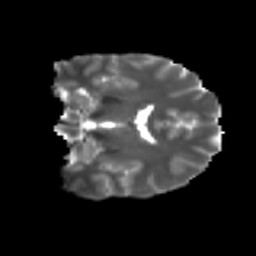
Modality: T2w
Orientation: coronal
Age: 20
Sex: male
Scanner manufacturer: ge
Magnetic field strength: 3 T
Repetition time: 7.8 s
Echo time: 0.0606 s